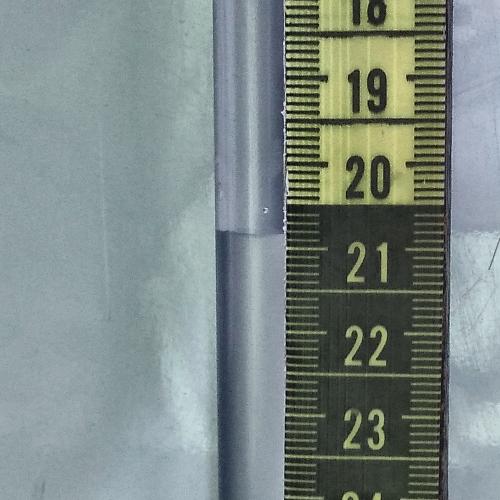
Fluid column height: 20.8 cm